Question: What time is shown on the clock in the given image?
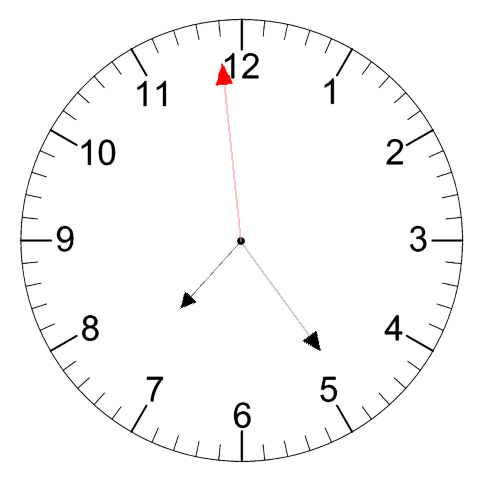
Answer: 07:23:59